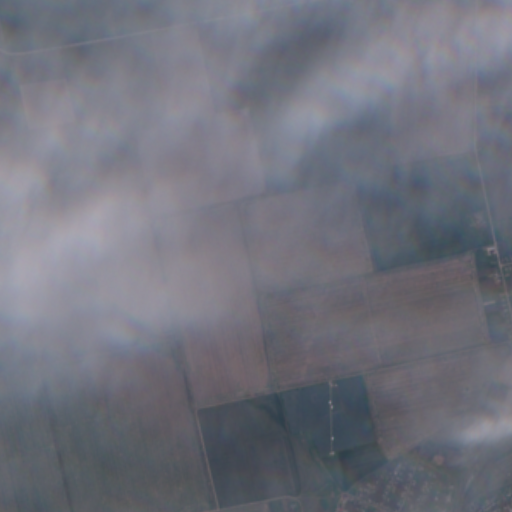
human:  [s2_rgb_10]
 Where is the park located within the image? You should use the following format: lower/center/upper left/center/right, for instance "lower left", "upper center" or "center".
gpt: The park is located in the center right of the image.
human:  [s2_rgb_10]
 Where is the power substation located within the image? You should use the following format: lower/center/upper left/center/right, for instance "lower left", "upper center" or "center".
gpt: The power substation is located in the lower right of the image.
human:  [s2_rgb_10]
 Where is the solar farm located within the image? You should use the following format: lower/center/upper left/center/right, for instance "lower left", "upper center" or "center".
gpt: The solar farm is located in the lower right of the image.
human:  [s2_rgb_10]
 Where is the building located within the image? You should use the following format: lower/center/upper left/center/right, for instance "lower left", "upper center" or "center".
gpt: There is no building in the image.